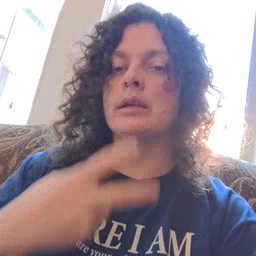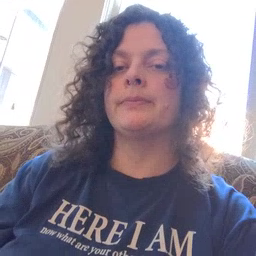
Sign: snack